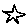
Label: star